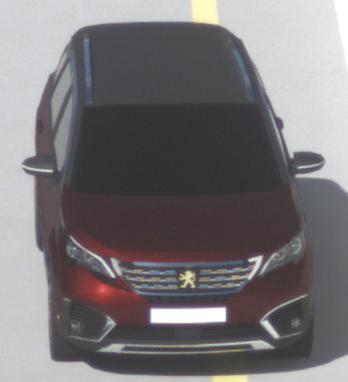
Make: Peugeot
Model: 5008 1.2 PureTech 130 Active
Detailed model: 5008 (II) (03/17 - 09/20)
Model produced from: 2017/03
Model produced until: 2018/07
Doors: 5
Color: red
Road condition: dry road
Daytime: morning or afternoon
Contrast: high contrast